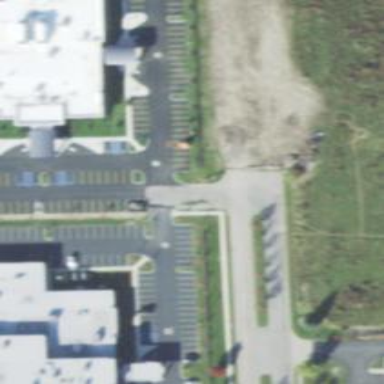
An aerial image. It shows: Asphalt service road.